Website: bh-photo
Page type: address-validator
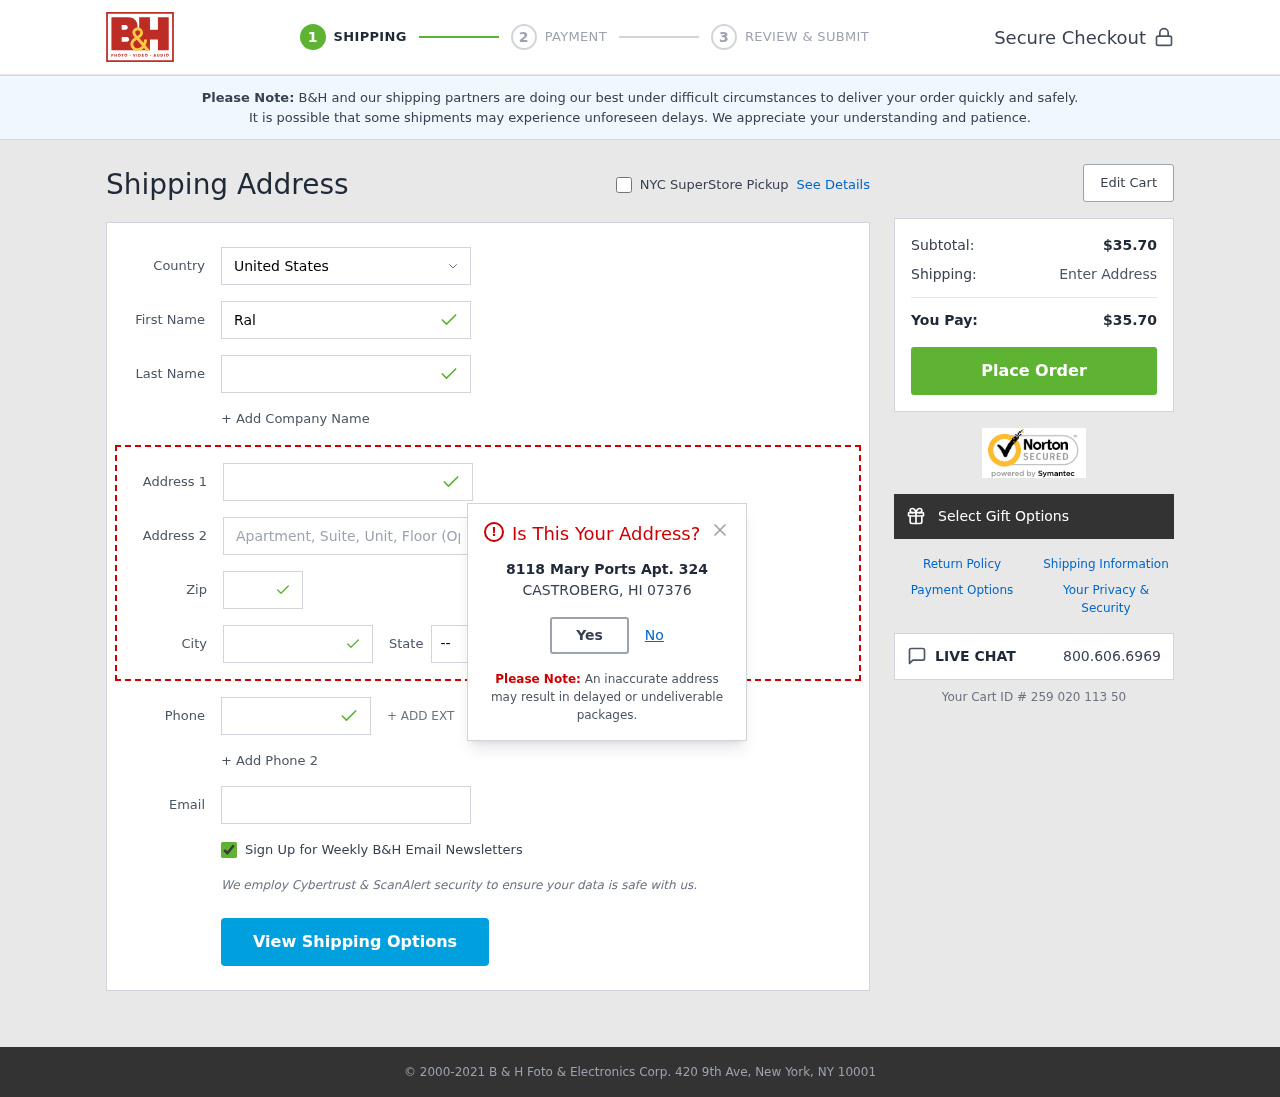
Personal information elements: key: PII_CITY
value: Castroberg
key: PII_COUNTRY
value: United States
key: PII_EMAIL
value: rlawrence@hotmail.com
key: PII_FIRSTNAME
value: Ralph
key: PII_LASTNAME
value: Lawrence
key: PII_PHONE
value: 5007751674
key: PII_POSTCODE
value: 07376
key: PII_STATE_ABBR
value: HI
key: PII_STREET
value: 8118 Mary Ports Apt. 324
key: PII_STREET2
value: Suite 489
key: PII_CITY_MODAL
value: CASTROBERG
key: PII_POSTCODE_FULL
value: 07376
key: PII_POSTCODE_NUMERIC
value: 7376
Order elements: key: ORDER_SUBTOTAL
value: $35.70
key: ORDER_TOTAL
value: $35.70
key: ORDER_ID
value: Your Cart ID # 259 020 113 50